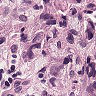
Metastatic tissue present: yes